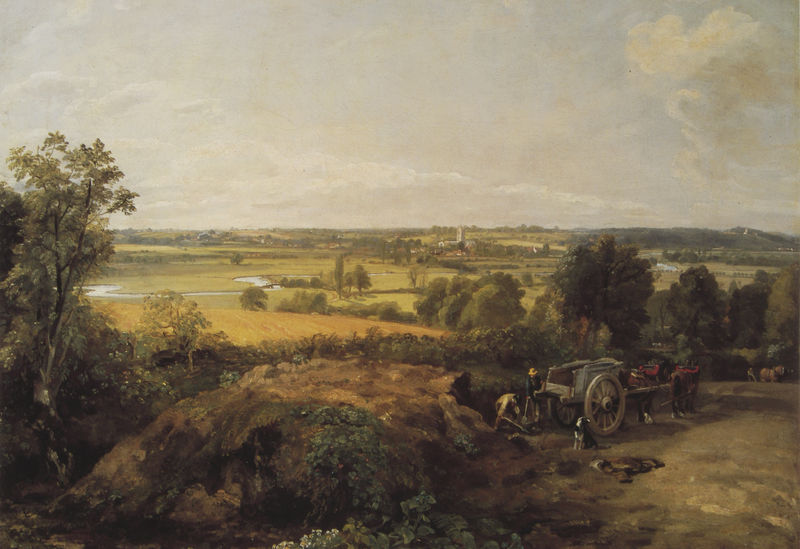
Titel: The Stour Valley and Dedham Village
Künstler: John Constable
Standort: Boston (Massachusetts)
Institution: Museum of Fine Arts
Schlagwörter: baum, blau, blätter, felsen, gemälde, himmel, laub, mann, wasser, wolken, bäume, fluss, gelb, grün, kirchturm, landschaft, menschen, stadt, ufer, braun, hell, holz, licht, männer, stroh, szene, vordergrund, weiss, ausblick, hund, hunde, rot, weg, wiese, wolke, mensch, öl, bach, ebene, erde, feld, felder, flusslauf, horizont, hügel, natur, weite, büsche, gewässer, kirche, sträucher, wiesen, realismus, pflanzen, arbeit, bauern, karren, pferd, pferde, turm, sommer, ansicht, ort, zwei, ernte, heu, dorf, tag, idylle, kutsche, arbeiter, karre, rad, wagen, friedrich, romantik, ölgemälde, constable, einfach, zwei männer, deutsch, pleinair, lichtung, bachlauf, landwirtschaft, freien, pferdegespann, gespann, landarbeit, spaten, mäander, fuhrwerk, pferdewagen, erdhaufen, mist, süddeutsch, mäandern, sozial, landschftsmalerei, arbeite, wagenradbruch, 19. jahrhundert, gem#lde, szene mit landschaft, reparatur vor großer landschaft, gespann auf dem heimweg, ahufen